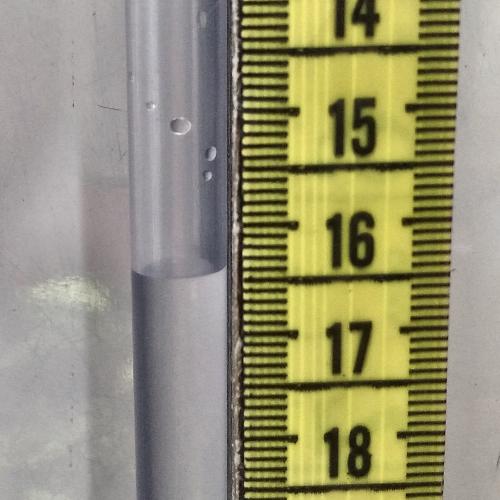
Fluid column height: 16.4 cm